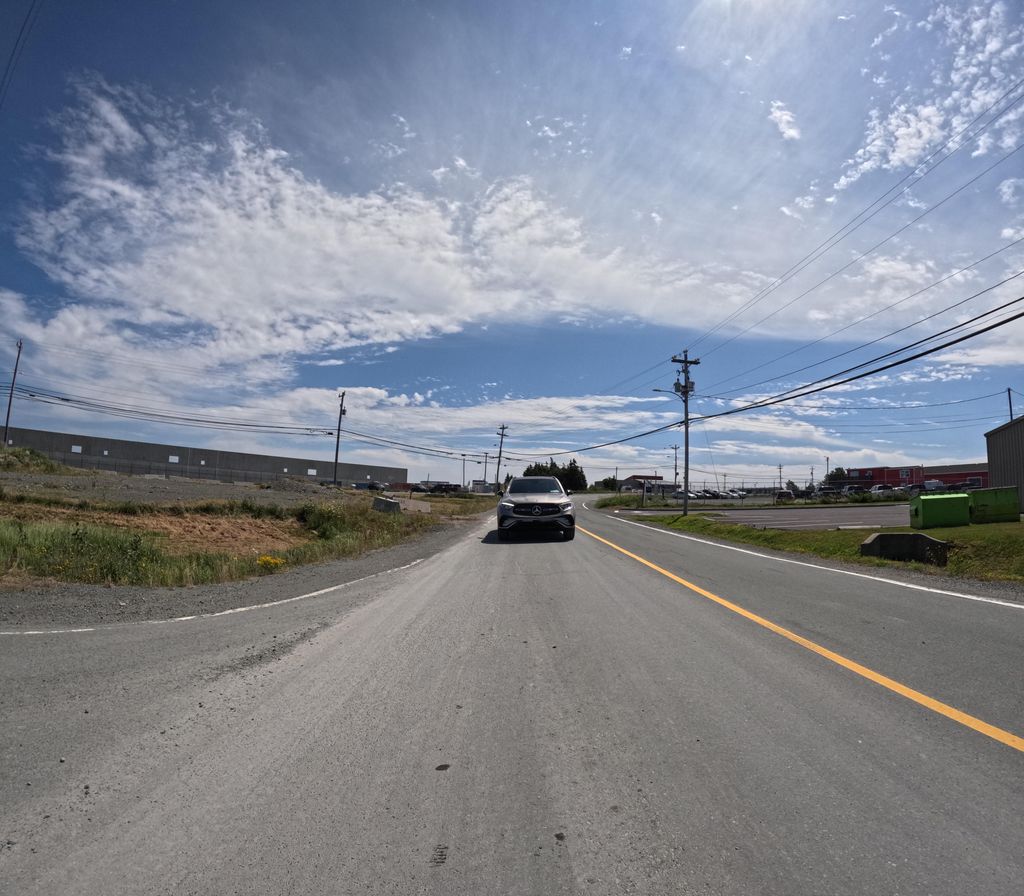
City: st_johns